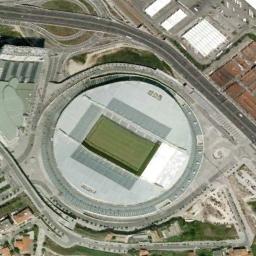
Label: stadium